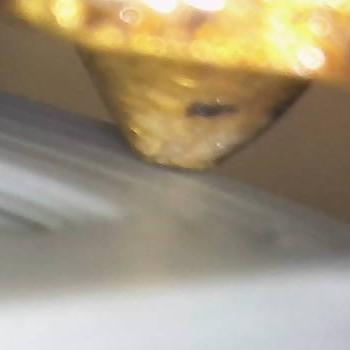
Flow rate: 162%